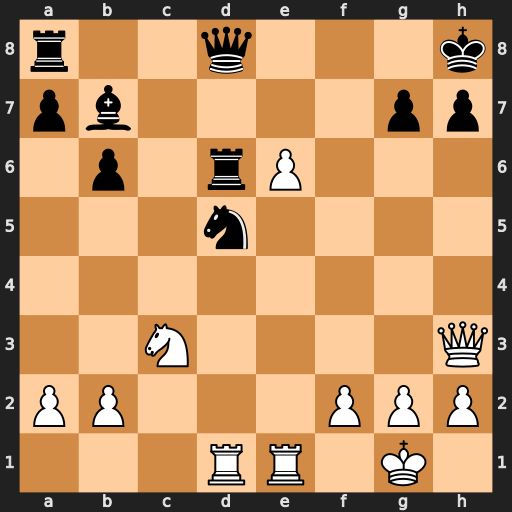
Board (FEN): r2q3k/pb4pp/1p1rP3/3n4/8/2N4Q/PP3PPP/3RR1K1
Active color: w
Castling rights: -
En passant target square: -
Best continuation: Qg3 Qe7 Qe5 Rad8 Nb5